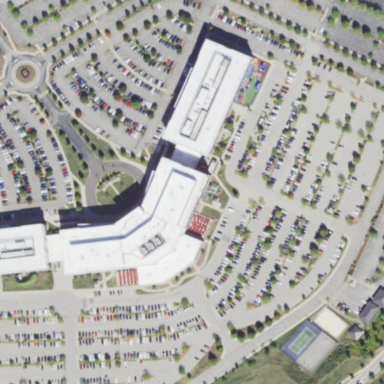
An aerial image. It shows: Office building.